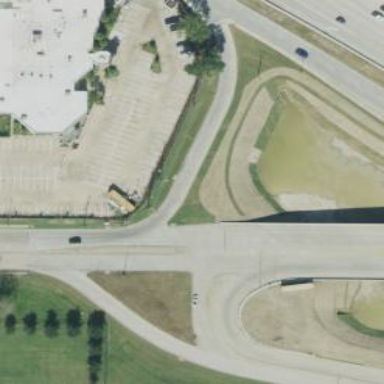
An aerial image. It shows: Secondary link road.